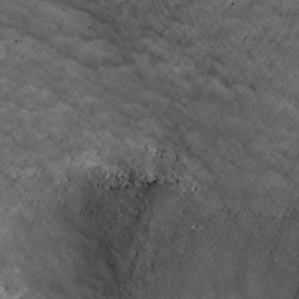
Label: non_frost